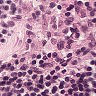
Metastatic tissue present: no